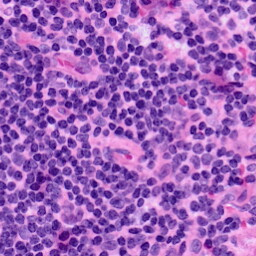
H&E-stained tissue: LymphNode